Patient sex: M
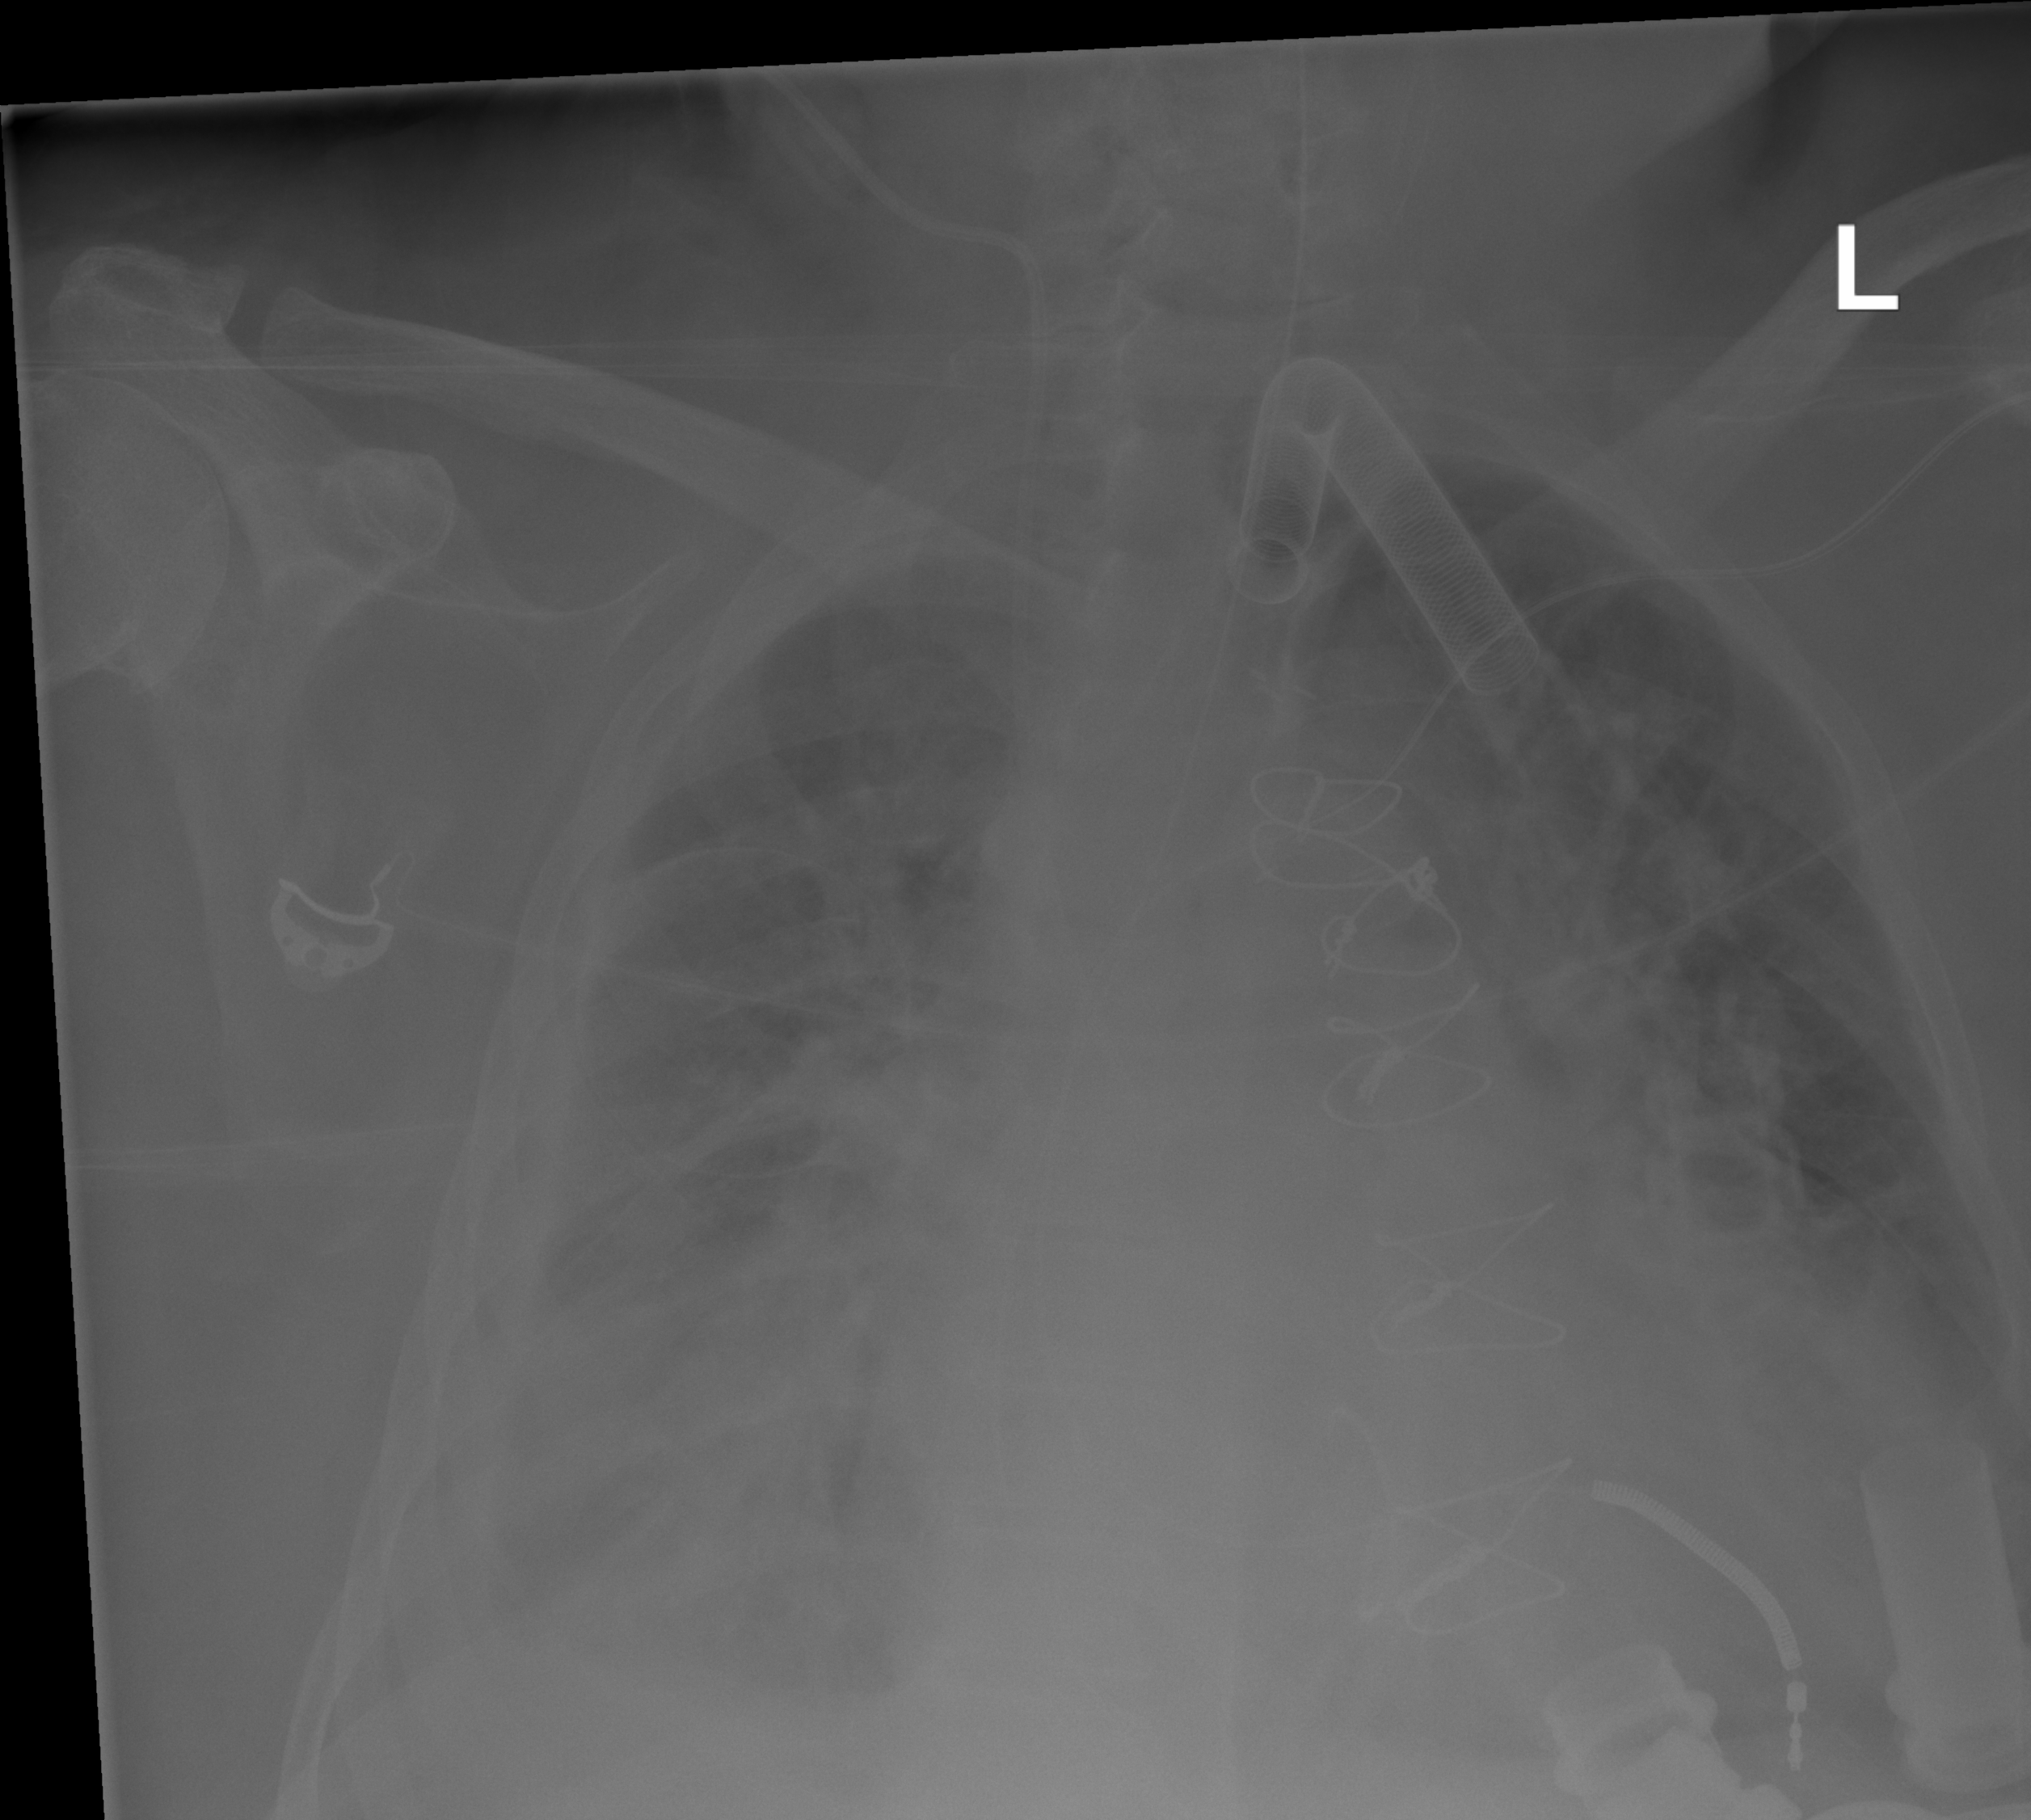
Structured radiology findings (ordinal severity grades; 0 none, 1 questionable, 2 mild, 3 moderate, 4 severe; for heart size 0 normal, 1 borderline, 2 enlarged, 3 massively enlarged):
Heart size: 2
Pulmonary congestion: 3
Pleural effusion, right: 3
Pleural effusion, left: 2
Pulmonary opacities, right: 2
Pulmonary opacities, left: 2
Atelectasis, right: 2
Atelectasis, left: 2